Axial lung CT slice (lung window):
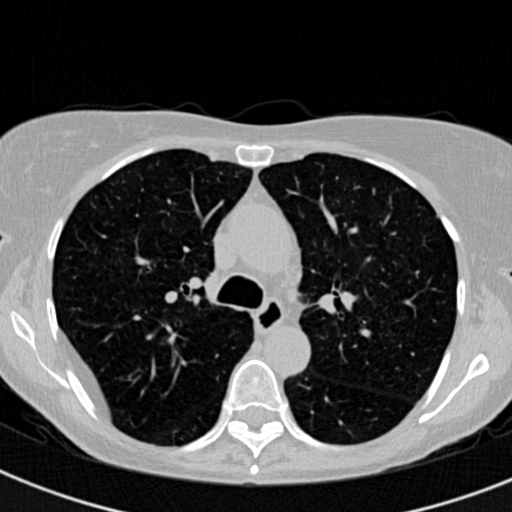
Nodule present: no